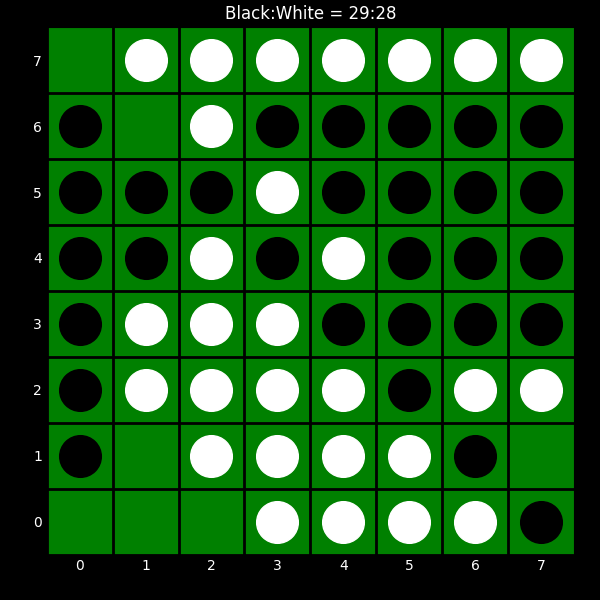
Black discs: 29
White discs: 28